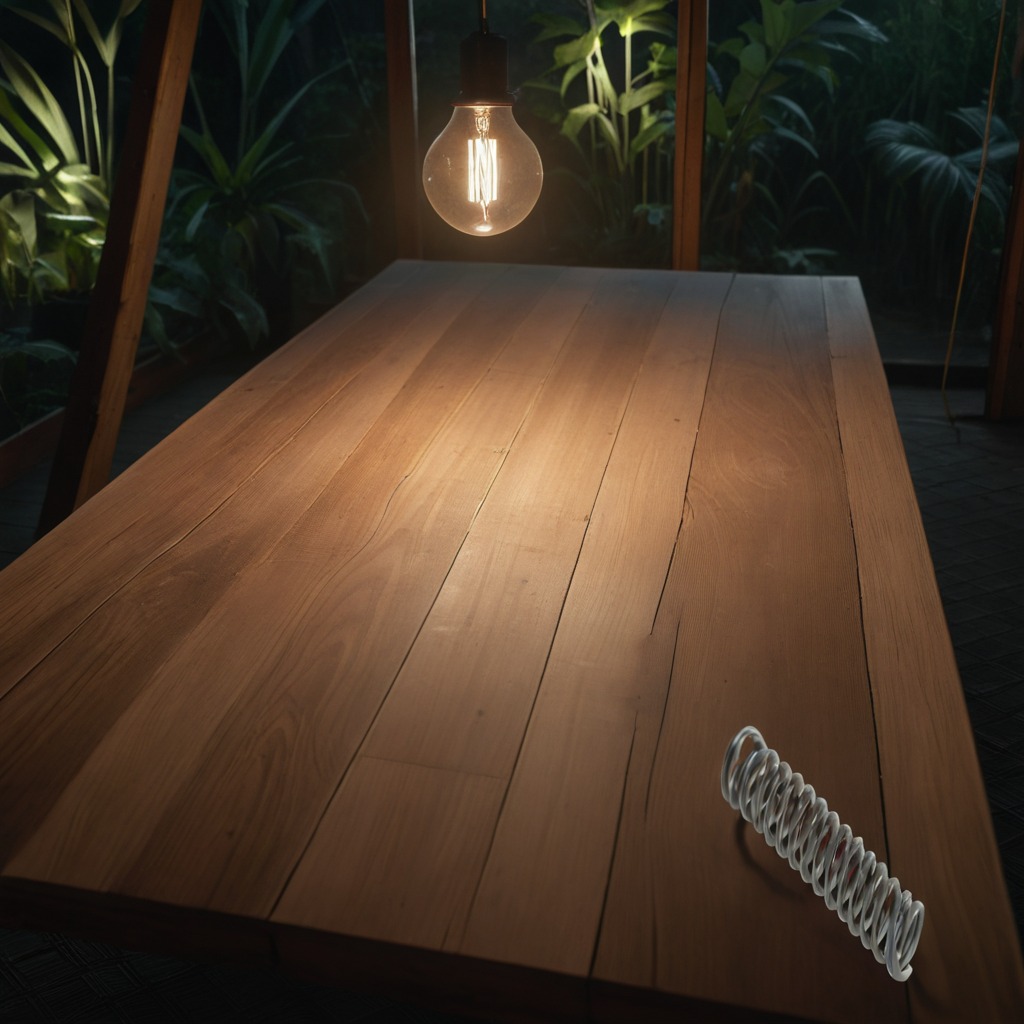
A coiled metal spring lies on a clean wooden table inside a jungle field workshop tent at night dim ambient light soft shadows worn but